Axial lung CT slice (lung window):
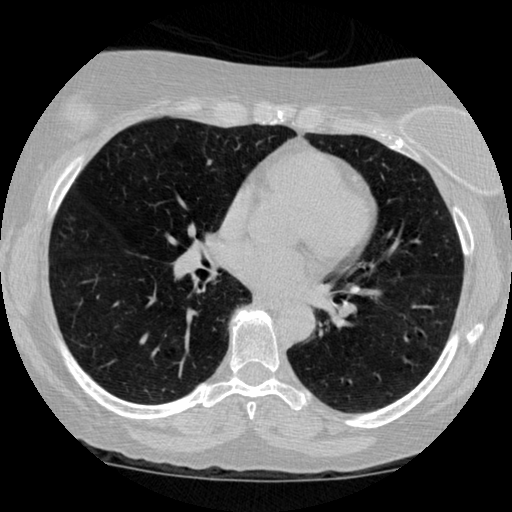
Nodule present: no